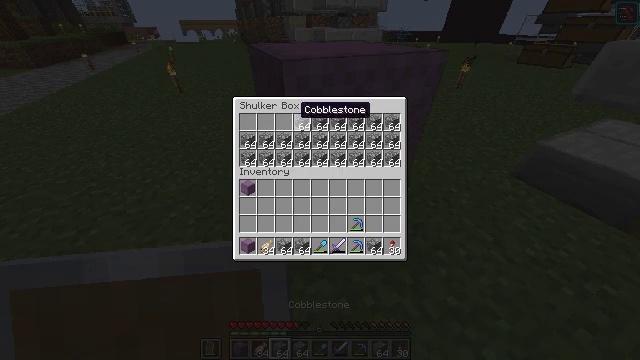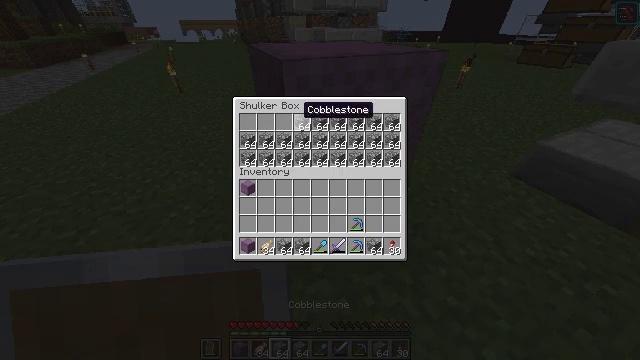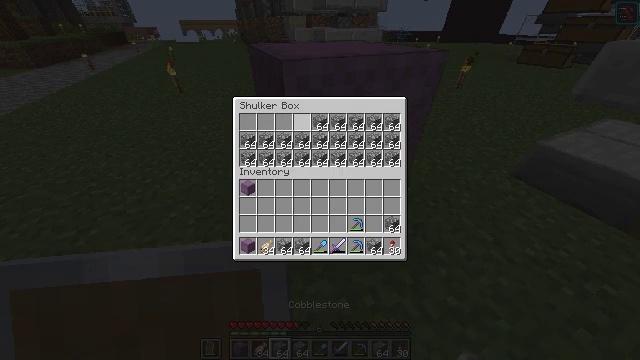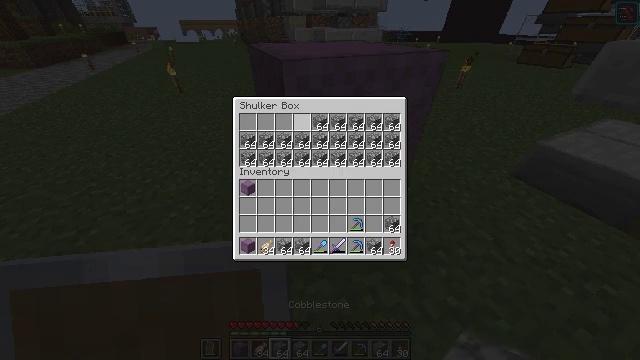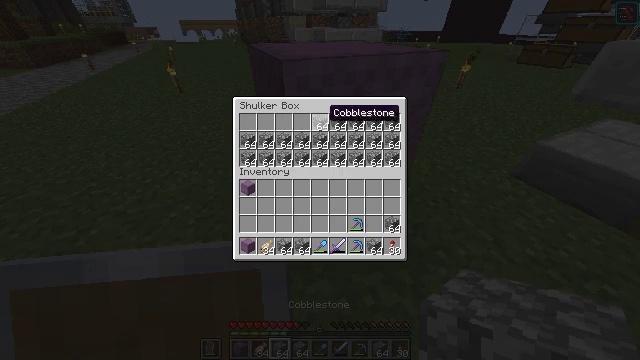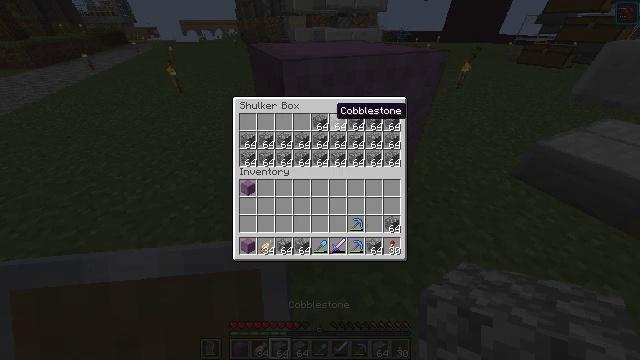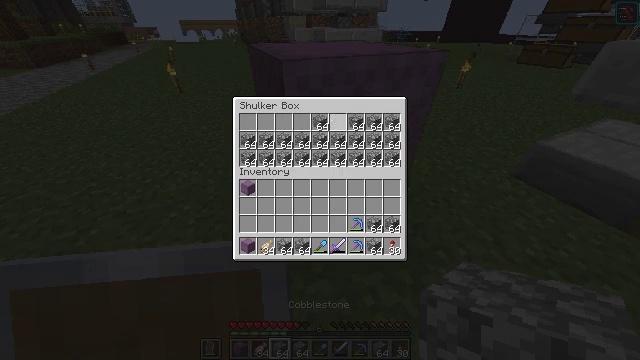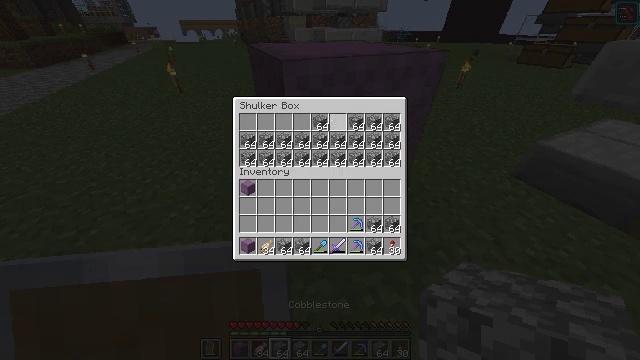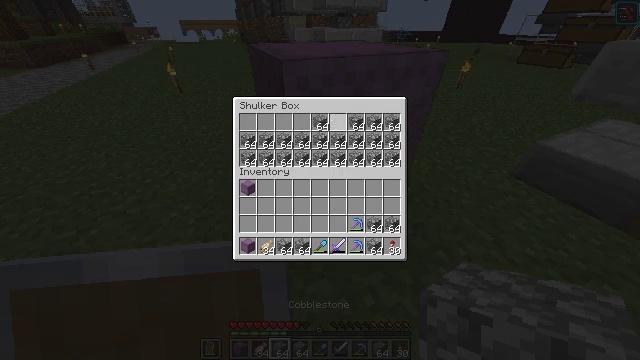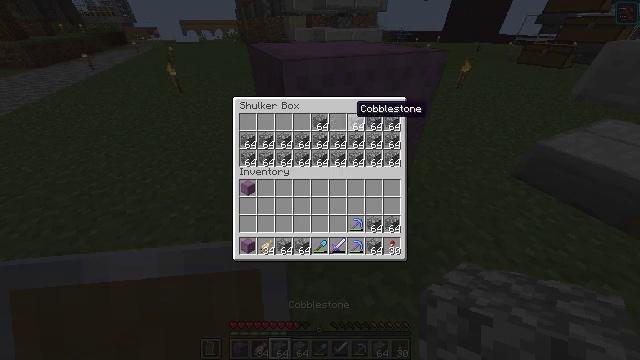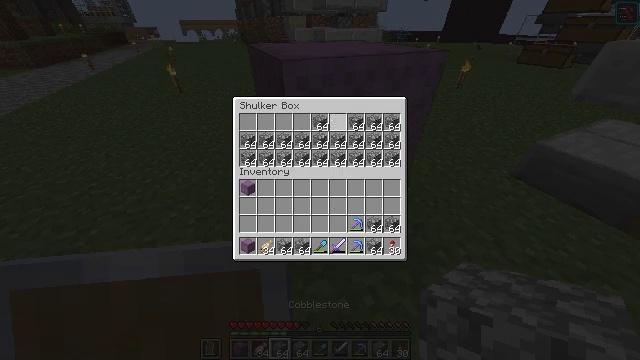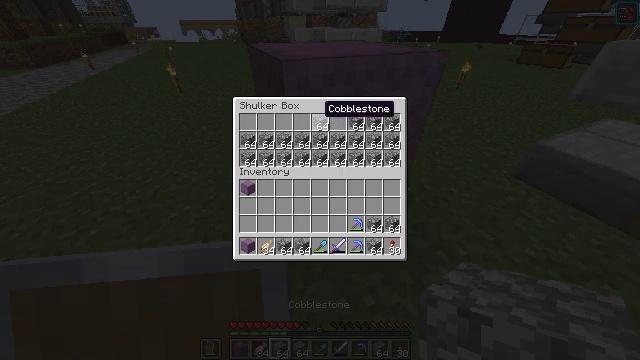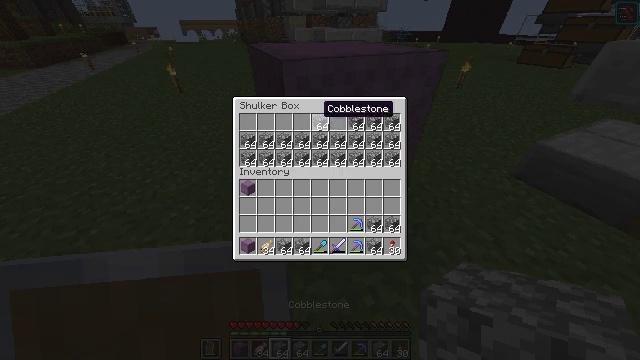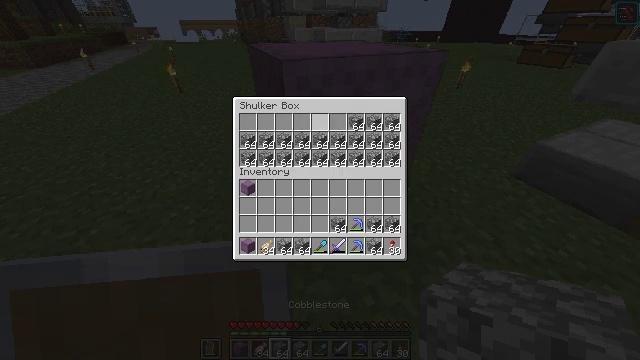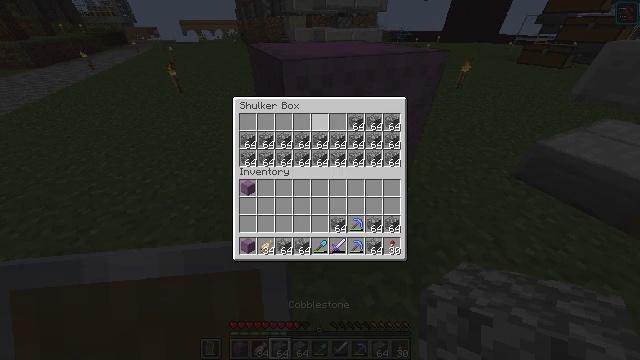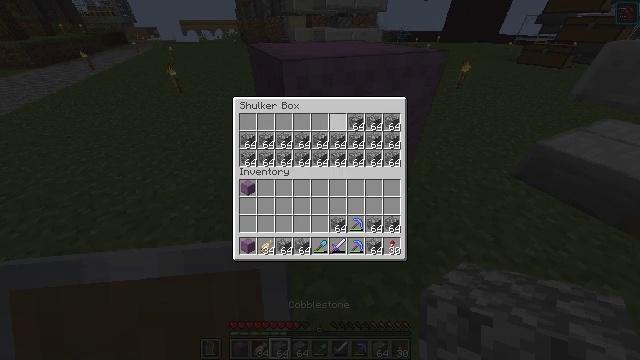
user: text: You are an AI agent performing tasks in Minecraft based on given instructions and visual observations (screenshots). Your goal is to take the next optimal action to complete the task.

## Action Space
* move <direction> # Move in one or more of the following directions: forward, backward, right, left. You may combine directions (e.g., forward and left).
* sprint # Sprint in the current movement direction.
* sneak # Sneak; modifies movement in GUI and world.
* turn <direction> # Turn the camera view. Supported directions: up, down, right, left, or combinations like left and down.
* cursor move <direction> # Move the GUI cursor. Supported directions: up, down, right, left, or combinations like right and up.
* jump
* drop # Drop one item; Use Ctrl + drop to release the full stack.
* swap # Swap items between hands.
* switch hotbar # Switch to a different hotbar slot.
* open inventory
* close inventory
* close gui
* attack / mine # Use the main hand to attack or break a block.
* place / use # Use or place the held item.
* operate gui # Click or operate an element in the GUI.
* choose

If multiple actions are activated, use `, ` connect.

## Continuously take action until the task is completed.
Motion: motion action
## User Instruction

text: Collect the shulker box to move it.
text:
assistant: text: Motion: sneak
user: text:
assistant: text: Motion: sneak, choose
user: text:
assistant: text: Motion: sneak, cursor move right, choose
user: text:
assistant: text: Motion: sneak, cursor move right
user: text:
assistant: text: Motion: sneak
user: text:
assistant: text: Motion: sneak, choose
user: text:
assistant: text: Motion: sneak, choose
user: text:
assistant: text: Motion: sneak, cursor move right
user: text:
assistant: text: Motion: sneak, cursor move right
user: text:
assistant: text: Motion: sneak
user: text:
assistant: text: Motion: sneak, cursor move left
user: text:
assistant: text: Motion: sneak
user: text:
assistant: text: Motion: sneak, choose
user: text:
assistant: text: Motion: sneak, cursor move right, choose
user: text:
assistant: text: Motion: sneak, cursor move right
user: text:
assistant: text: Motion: sneak
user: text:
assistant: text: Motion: sneak
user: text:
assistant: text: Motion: sneak, choose
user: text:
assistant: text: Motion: sneak, choose
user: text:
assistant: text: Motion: sneak, cursor move right
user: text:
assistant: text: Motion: sneak, choose
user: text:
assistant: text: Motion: sneak, choose
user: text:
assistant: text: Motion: sneak, cursor move right, choose
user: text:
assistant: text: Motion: sneak, cursor move right
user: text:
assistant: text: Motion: sneak, choose
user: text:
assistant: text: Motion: sneak, choose
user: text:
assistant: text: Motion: sneak, cursor move down
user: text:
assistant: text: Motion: sneak, choose
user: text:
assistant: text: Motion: sneak, choose
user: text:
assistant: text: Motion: sneak, cursor move down